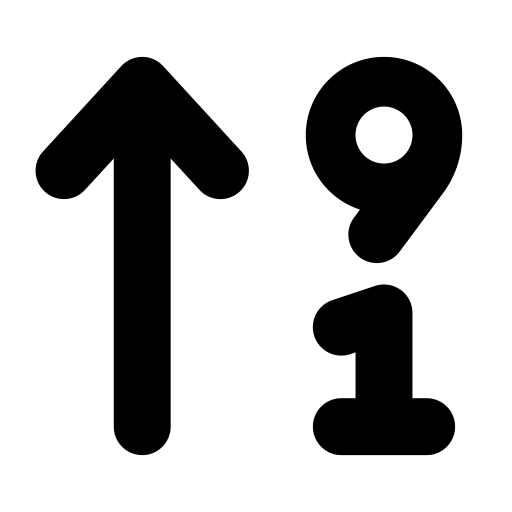
Tags: icon, FontAwesome, fa-icon, solid, arrow, up, 9, 1